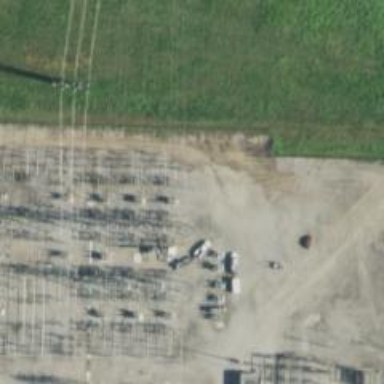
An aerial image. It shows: Switch used for power control.